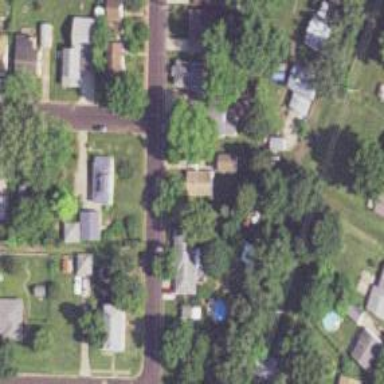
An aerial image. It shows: Alley classified as service road.